Question: I have a SP that runs everynight to Insert and Update the content of a table based on an excel file (Excel 2010 on Windows Server 20008 R2). Below is my SP and the image represents my table's structure and the excel file format. I just need to double check my SP with you guys to make sure I am doing this correctly and if I am on the right track. The excel file includes 3 columns both Cust_Num and Cust_Seq are primary since there would never be a case that same combination of Cust_Num and Cust_Seq exist for a customer name. For example, for Cust_Num = 1 and Cust_Num=0 there will never be another of same combination of Cust_Num being 1 and Cust_Num being 0. However the name will usually repeat in the spreadsheet. So, would you guys please let me know if the SP is correct or not? (in the SP first the Insert statement runs and then the Update Statement):
'''
**First The Insert runs in the SP
INSERT INTO Database.dbo.Routing_CustAddress
SELECT a.[Cust Num],a.[Cust Seq],a.[Name]
FROM OPENROWSET('Microsoft.ACE.OLEDB.12.0',
'Excel 8.0;HDR=YES;Database=C:\Data\custaddr.xls;',
'SELECT*
FROM [List_Frame_1$]') a Left join Routing_CustAddress b
on a.[Cust Num] = b.Cust_Num and a.[Cust Seq] = b.Cust_Seq where b.Cust_Num is null
***Then the Update Runs in the SP
UPDATE SPCustAddress
SET SPCustAddress.Name = CustAddress.Name
FROM ArPd_App.dbo.Routing_CustAddress SPCustAddress
INNER JOIN OPENROWSET('Microsoft.ACE.OLEDB.12.0',
'Excel 8.0;HDR=YES;Database=C:\Data\custaddr.xls;',
'SELECT *
FROM [List_Frame_1$]')CustAddress
ON SPCustAddress.Cust_Num = CustAddress.[Cust Num]
AND SPCustAddress.Cust_Seq = CustAddress.[Cust Seq]
'''

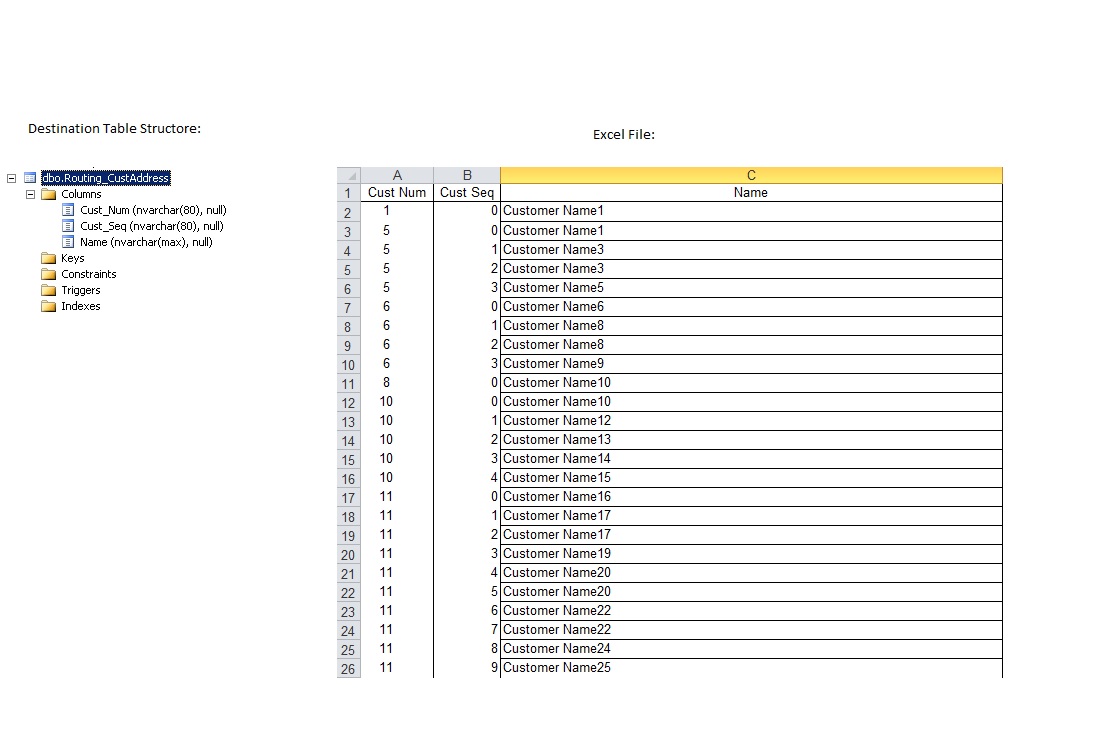
Answer: Right here is some code I havent tested it so I'll leave it for you but it shold work
Create the stagging table first.
'''
CREATE TABLE dbo.Routing_CustAddress_Stagging
(
Cust_Name NVARCHAR(80),
Cust_Seq NVARCHAR(80),
Name NVARCHAR(MAX)
)
GO
'''
Then create the following Stored Procedure. It will take the FilePath and Sheet name as parameter and does the whole lot for you.
1) TRUNCATE the stagging table.
2) Upload data into stagging table from provided Excel file, and sheet.
3) and finnaly does the UPSERT operation in two separate statements.
'''
CREATE PROCEDURE usp_Data_Upload_Via_File
@FilePath NVARCHAR(MAX),
@SheetName NVARCHAR(MAX)
AS
BEGIN
SET NOCOUNT ON;
IF (@FilePath IS NULL OR @SheetName IS NULL)
BEGIN
RAISERROR('Please Provide valid File Path and SheetName',16,1)
RETURN;
END
-- Truncate the stagging table first
TRUNCATE TABLE dbo.Routing_CustAddress_Stagging;
-- Load Data from Excel sheet
DECLARE @Sql NVARCHAR(MAX);
SET @Sql = N' INSERT INTO dbo.Routing_CustAddress_Stagging ([Cust Num],[Cust Seq],[Name]) ' +
N' SELECT [Cust Num],[Cust Seq],[Name] ' +
N' FROM OPENROWSET(''Microsoft.ACE.OLEDB.12.0'', ' +
N' ''Excel 8.0;HDR=YES;Database='+ @FilePath + ';'' ,' +
N' ''SELECT* FROM ['+ @SheetName +']'')'
EXECUTE sp_executesql @Sql
-- Now the UPSERT statement.
UPDATE T
SET T.Name = ST.NAME
FROM dbo.Routing_CustAddress T INNER JOIN dbo.Routing_CustAddress_Stagging ST
ON T.Cust_Name = ST.Cust_Name AND T.Cust_Seq = ST.Cust_Seq
-- Now the Insert Statement
INSERT INTO dbo.Routing_CustAddress
SELECT ST.[Cust Num],ST.[Cust Seq],ST.[Name]
FROM dbo.Routing_CustAddress_Stagging ST LEFT JOIN dbo.Routing_CustAddress T
ON T.Cust_Name = ST.Cust_Name AND T.Cust_Seq = ST.Cust_Seq
WHERE T.Cust_Name IS NULL OR T.Cust_Seq IS NULL
END
'''